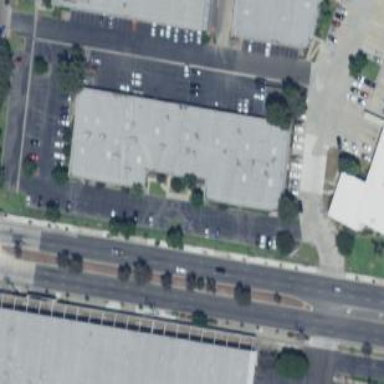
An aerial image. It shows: Commercial building.